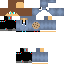
A female human skin with medium skin, wearing brown long hair dressed in a blue hoodie and black pants, featuring a closed mouth.